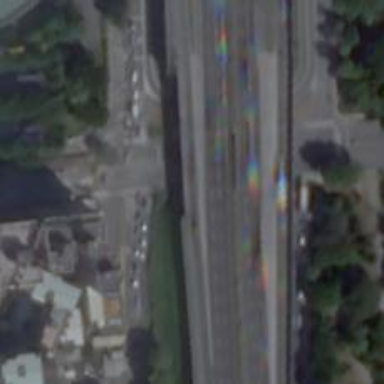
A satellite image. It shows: Bridge on motorway link.